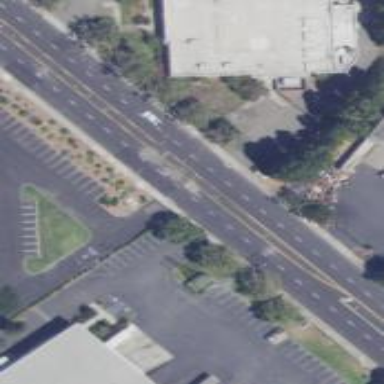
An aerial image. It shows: Unmarked road crossing.